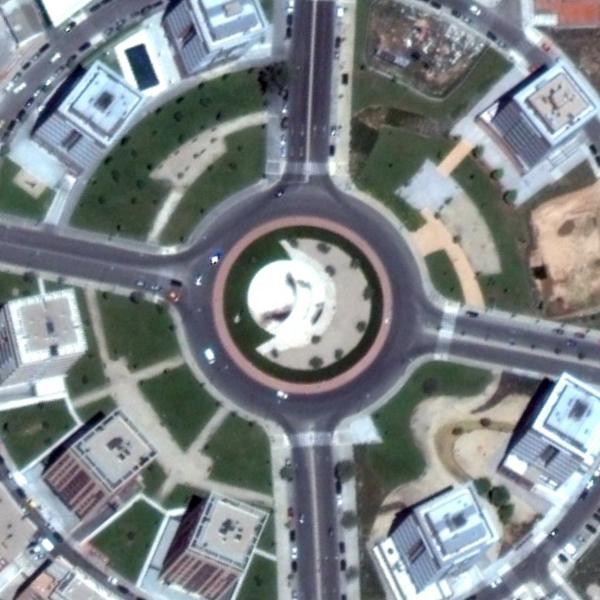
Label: Square